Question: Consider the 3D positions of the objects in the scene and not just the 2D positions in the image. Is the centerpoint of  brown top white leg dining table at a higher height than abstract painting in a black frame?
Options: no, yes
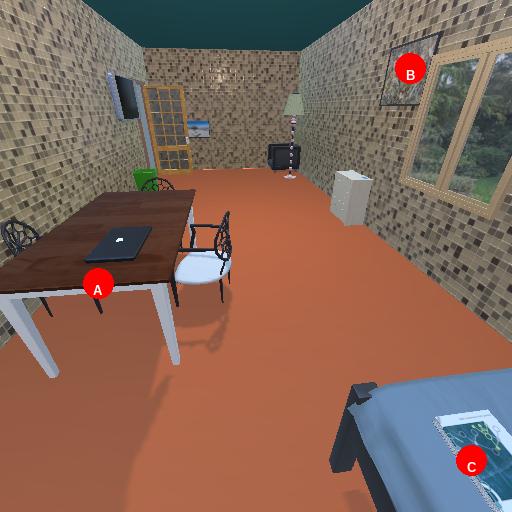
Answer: no